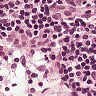
Metastatic tissue present: no